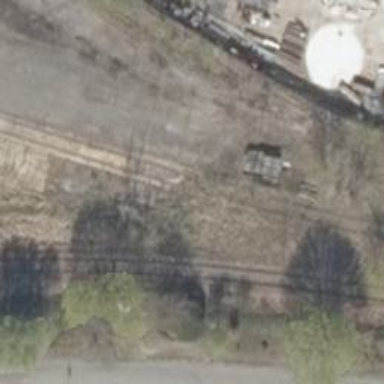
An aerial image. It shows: Disused railway spur with one track. This historic railway is preserved.